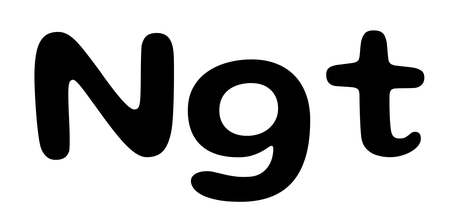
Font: Gluten_Medium